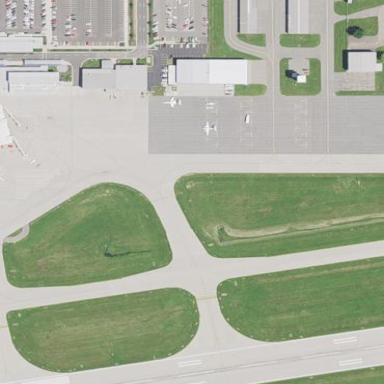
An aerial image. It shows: Apron at the airport.